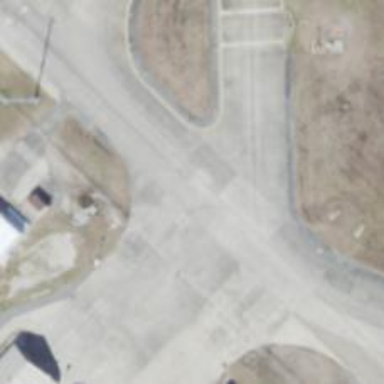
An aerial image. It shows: Asphalt taxiway at the airport.